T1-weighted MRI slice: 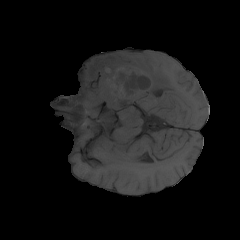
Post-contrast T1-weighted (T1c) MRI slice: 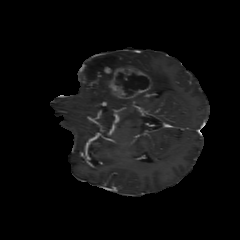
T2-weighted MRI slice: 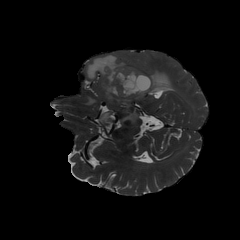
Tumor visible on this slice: yes